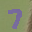
Label: 7